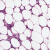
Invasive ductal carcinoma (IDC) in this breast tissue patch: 1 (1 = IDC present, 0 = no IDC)